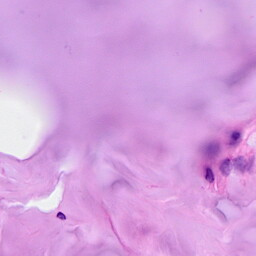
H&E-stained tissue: Breast